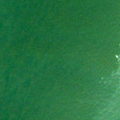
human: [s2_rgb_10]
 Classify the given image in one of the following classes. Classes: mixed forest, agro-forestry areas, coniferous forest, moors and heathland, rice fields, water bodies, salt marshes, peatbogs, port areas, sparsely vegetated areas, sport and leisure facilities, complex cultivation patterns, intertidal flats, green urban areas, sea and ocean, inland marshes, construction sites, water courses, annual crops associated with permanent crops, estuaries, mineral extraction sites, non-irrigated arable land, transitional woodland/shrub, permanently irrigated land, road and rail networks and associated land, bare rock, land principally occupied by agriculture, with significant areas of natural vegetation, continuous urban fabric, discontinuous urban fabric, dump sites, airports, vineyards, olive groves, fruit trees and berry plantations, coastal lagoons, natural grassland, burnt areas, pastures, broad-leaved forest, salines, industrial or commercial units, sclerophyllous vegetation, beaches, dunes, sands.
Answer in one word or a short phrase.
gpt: sea and ocean